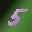
Label: 5